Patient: sex F, age 69
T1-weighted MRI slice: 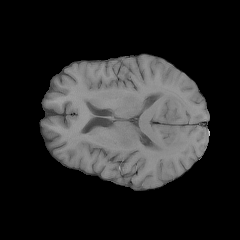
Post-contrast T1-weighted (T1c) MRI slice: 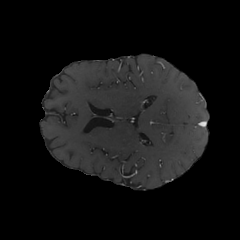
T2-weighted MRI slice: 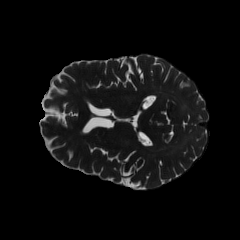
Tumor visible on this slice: no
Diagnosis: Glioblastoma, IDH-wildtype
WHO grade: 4